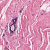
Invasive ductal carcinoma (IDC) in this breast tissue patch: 0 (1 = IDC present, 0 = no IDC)